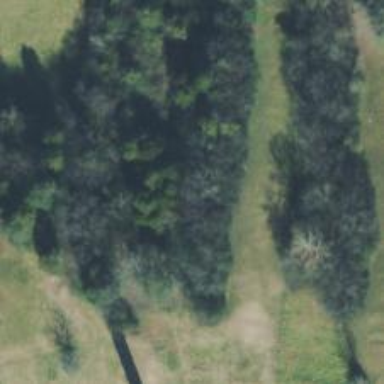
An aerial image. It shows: Disc golf basket.